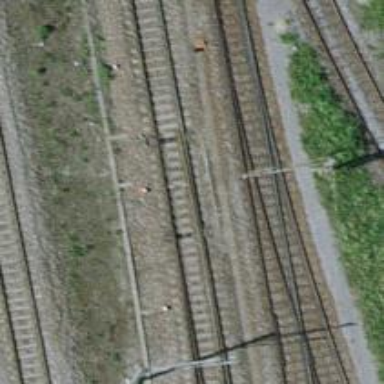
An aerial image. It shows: Railway switch.